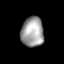
Tissue: lung
Cell type: Others
Senescence score: 0.1778
Nuclear area (px): 664
Mean DAPI intensity: 159.026